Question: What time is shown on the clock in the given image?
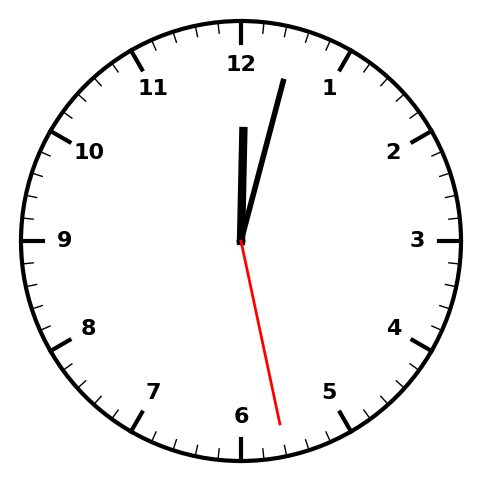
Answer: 12:02:28